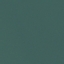
Label: SeaLake